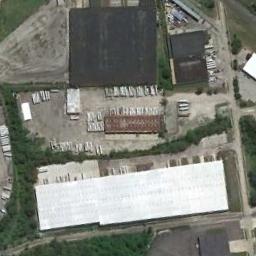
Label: industrial_area